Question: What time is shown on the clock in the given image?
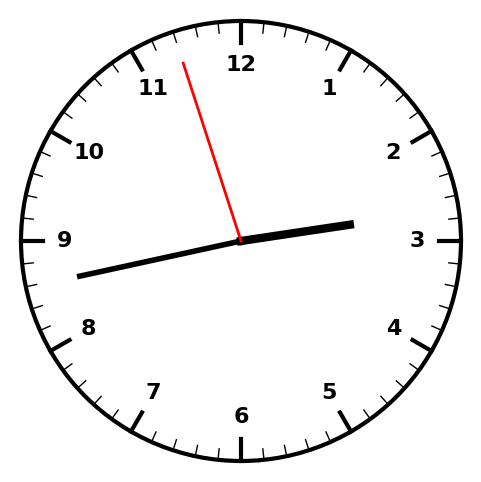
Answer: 02:42:57